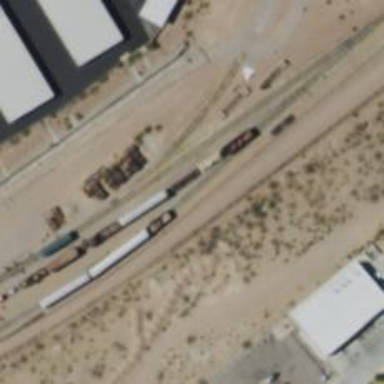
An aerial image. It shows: Railway siding for service.